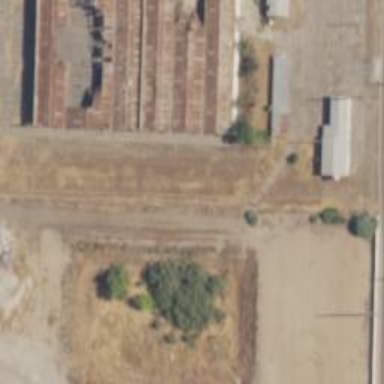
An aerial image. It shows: Rail spur service.